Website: home-depot
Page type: stored-credit-cards
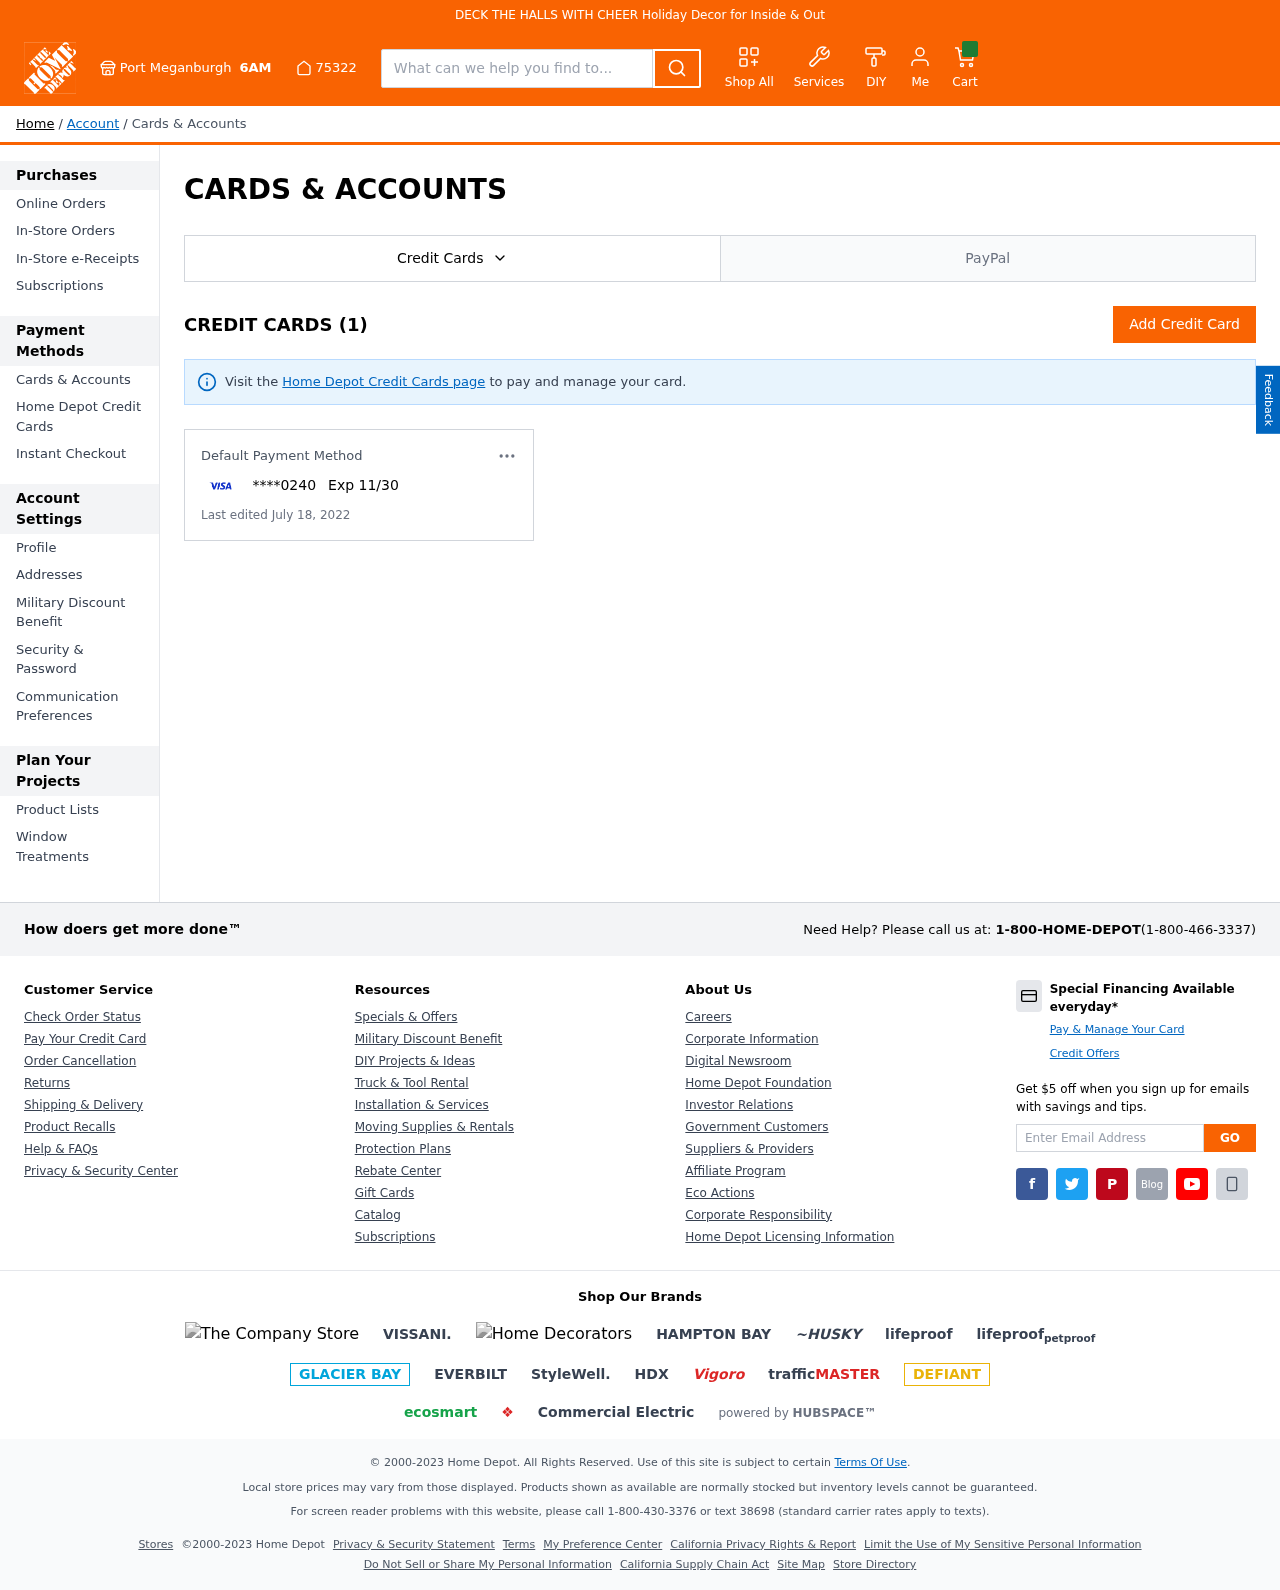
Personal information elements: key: PII_CARD_EXPIRY
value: Exp 11/30
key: PII_CARD_LAST4
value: ****0240
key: PII_CITY
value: Port Meganburgh
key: PII_POSTCODE
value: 75322
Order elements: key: ORDER_DATE
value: July 18, 2022
Search elements: key: HEADER_SEARCH
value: What can we help you find to...